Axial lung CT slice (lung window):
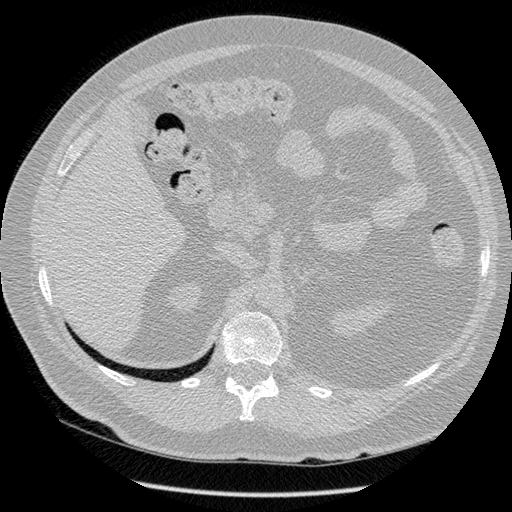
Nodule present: no